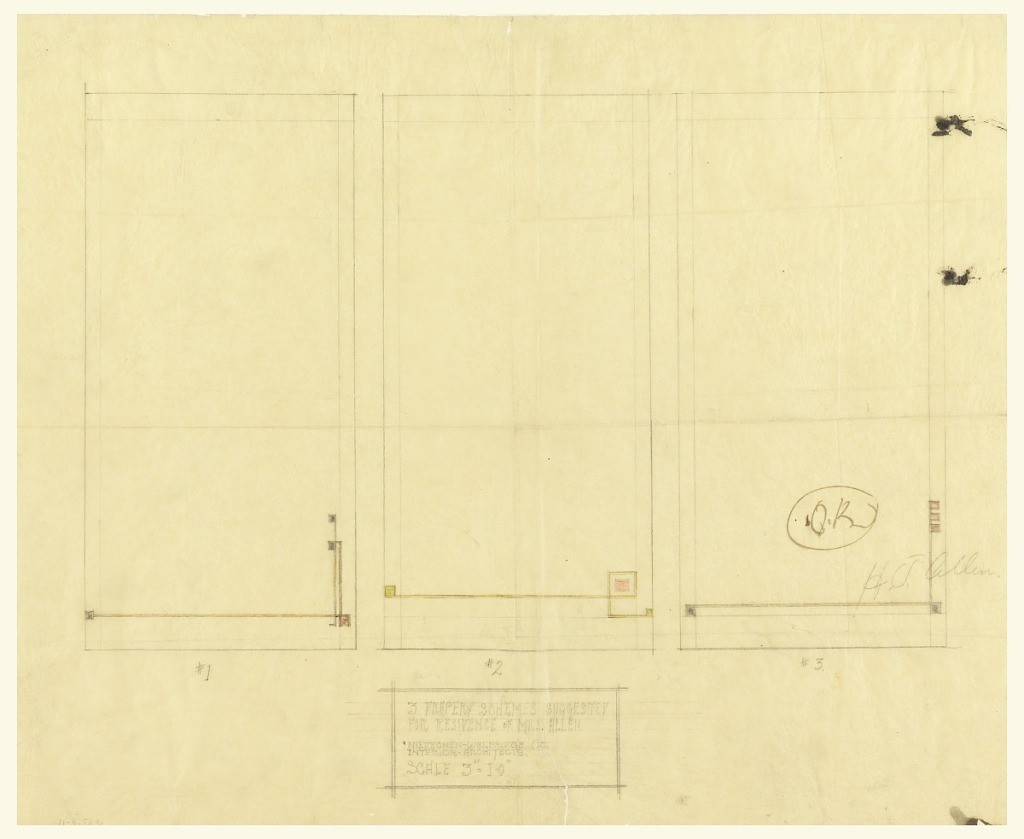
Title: Drapery Schemes, Henry J. Allen Residence, Wichita, Kansas
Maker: Frank Lloyd Wright, American, 1867–1959
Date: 1917
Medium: Graphite, color pencil on beige tracing paper
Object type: Drawing
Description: Three designs for drapery, vertical rectangles, organized horizontally across the page. Each design has decoration consisting of straight lines, right angles, and squares in the lower right corner.